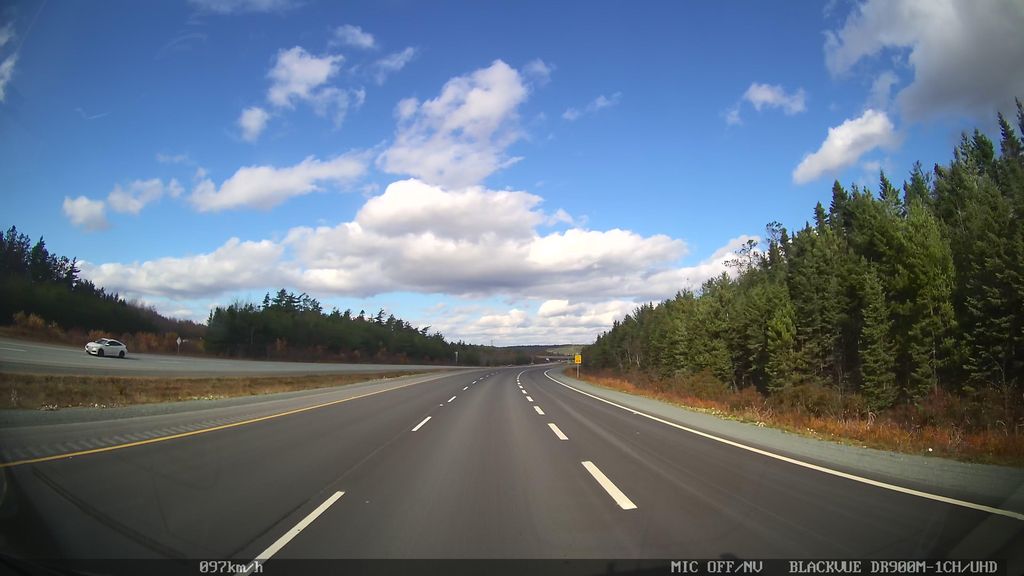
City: halifax